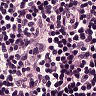
Metastatic tissue present: no